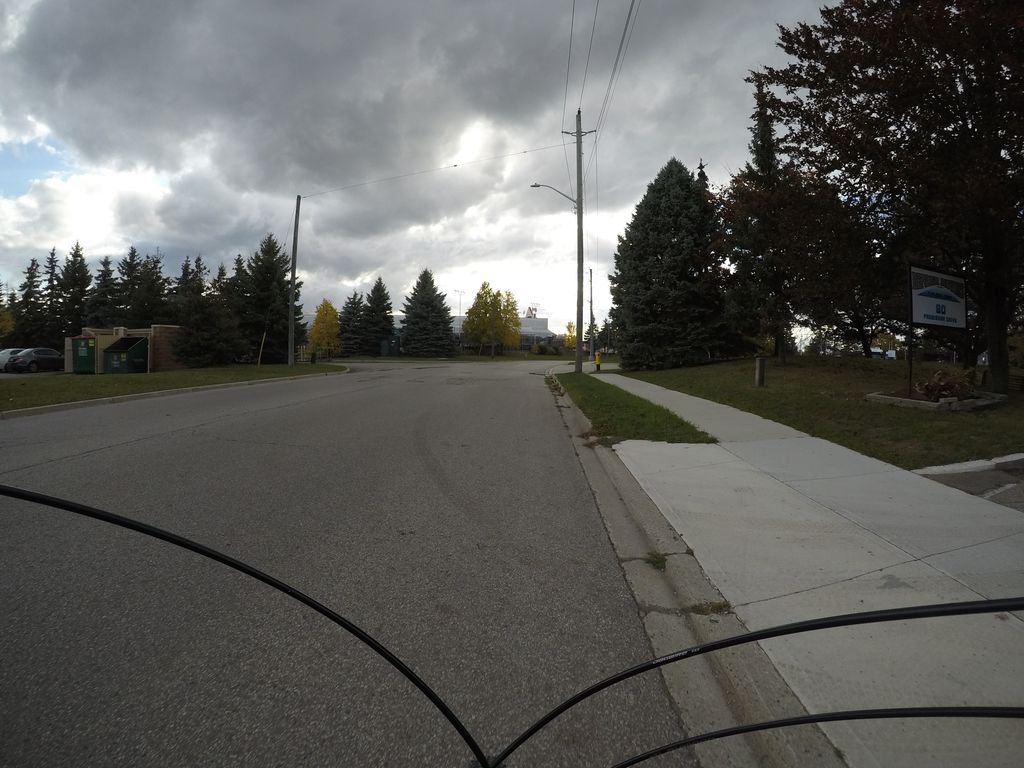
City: kitchener-waterloo